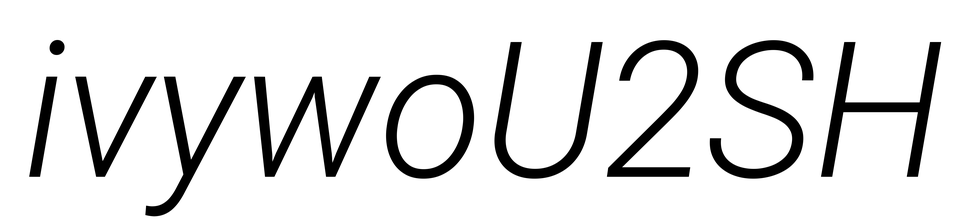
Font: Roboto-Italic_Light_Italic